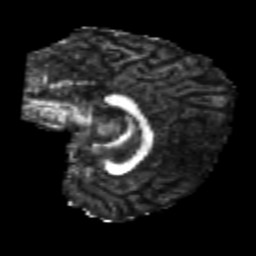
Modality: FA
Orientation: sagittal
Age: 25
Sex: female
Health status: healthy
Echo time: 0.074 s